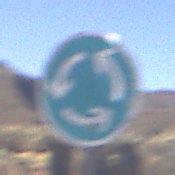
Verkehrszeichen: Kreisverkehr
Umgebung: Outdoor, Nature
Tageszeit: MorningAfternoon
Wetter: Clear
Licht: Natural
Jahreszeit: NotSpecified
Kontrast: HighContrast